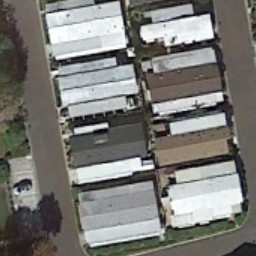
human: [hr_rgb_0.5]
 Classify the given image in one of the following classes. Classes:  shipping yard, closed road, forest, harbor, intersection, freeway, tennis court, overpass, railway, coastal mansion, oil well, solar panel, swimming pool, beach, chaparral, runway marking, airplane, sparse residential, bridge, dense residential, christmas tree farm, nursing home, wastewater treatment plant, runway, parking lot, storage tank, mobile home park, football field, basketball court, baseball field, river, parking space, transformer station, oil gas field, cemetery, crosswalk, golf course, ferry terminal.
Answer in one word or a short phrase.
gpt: mobile home park